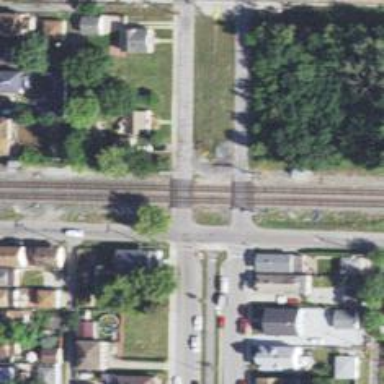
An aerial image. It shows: Railway crossing.